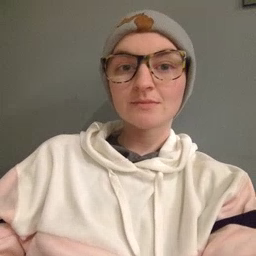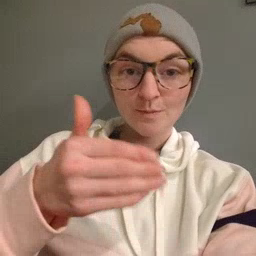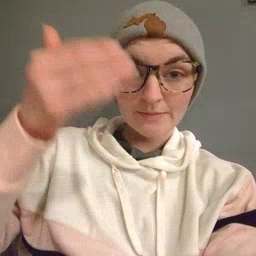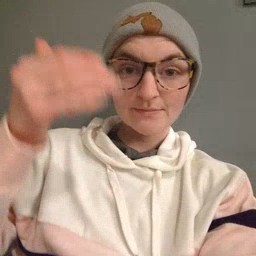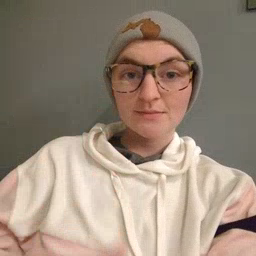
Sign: glasswindow